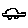
Label: car